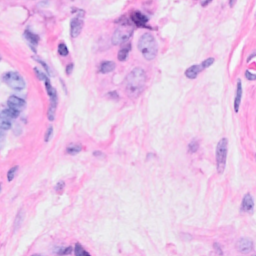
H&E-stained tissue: Breast